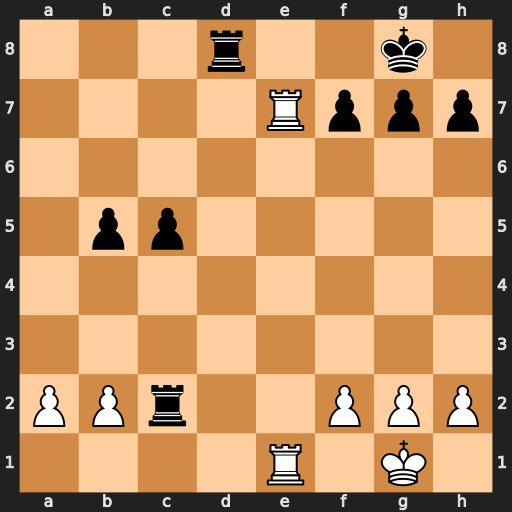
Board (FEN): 3r2k1/4Rppp/8/1pp5/8/8/PPr2PPP/4R1K1
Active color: w
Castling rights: -
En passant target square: -
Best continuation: Re8+ Rxe8 Rxe8#